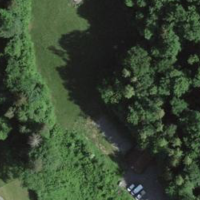
EUNIS habitat code: 25
Species observed at this site:
Fraxinus excelsior